Question: I got a mockup for something that looks like this:

Is there a way I can make this without using images using CSS3? The border-around-a-border thing with rounded corners seems to be not possible to do... The part with the gray background having rounded bottom borders seems to also make things more difficult, since otherwise it could just not have borders. Note that the border should not be any wider when they come together, they are supposed to be 2px everywhere.
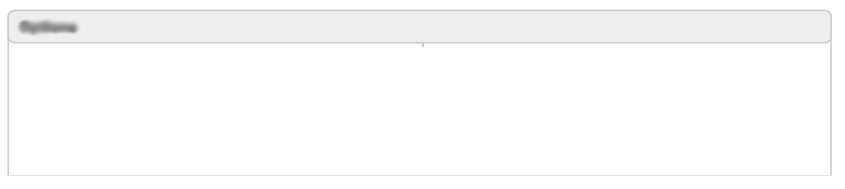
Answer: Use negative margins! <URL>
### HTML
'''
<section>
<h1>Header</h1>
content
</section>
'''
### CSS
'''
section, h1 {
border: 2px solid #c0c0c0;
border-radius: 10px;
padding: 8px;
}
h1 {
background: #e0e0e0;
margin: -10px;
margin-bottom: 8px;
}
'''